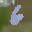
Label: 6